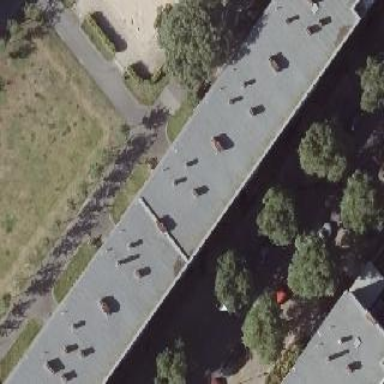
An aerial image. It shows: Residential building with flat roof.